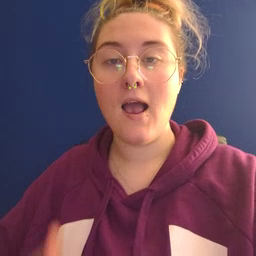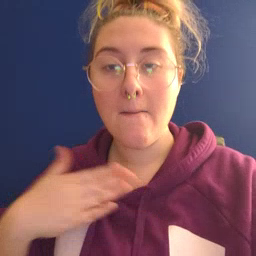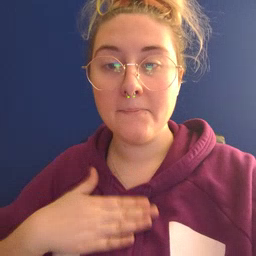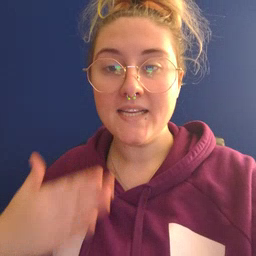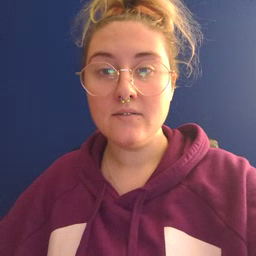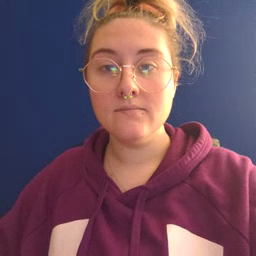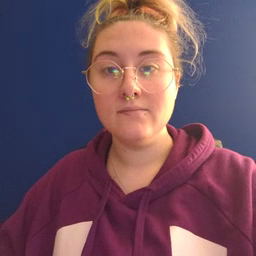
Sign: happy